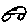
Label: car